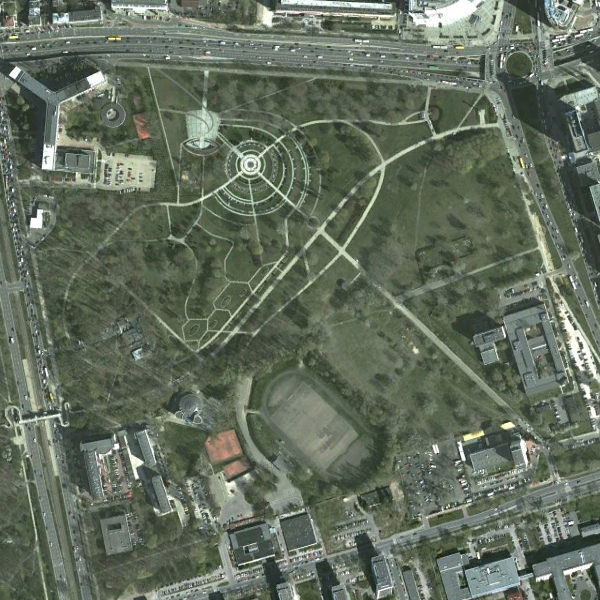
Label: Park